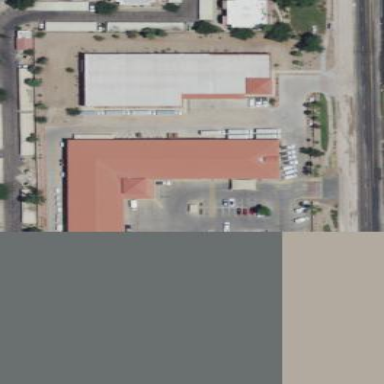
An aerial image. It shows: Building.